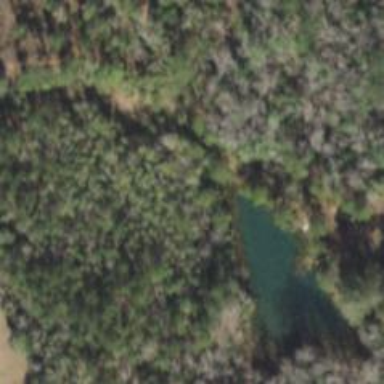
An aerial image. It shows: Reservoir of natural water.